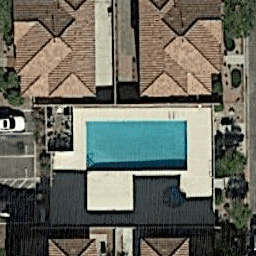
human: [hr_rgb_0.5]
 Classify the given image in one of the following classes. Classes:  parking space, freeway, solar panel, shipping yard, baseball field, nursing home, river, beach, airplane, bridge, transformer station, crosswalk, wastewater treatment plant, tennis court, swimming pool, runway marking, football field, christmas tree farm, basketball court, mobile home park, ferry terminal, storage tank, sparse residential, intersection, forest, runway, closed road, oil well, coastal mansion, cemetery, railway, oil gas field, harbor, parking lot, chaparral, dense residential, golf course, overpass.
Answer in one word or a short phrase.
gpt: swimming pool